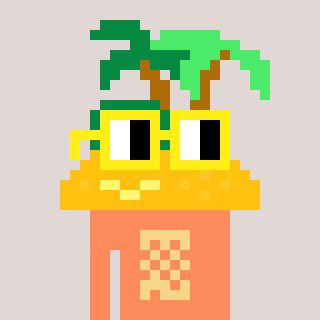
a pixel art character with square yellow glasses, a island-shaped head and a peachy-colored body on a warm background